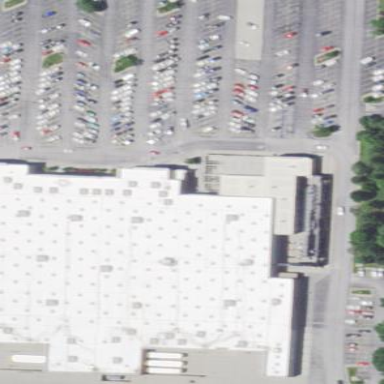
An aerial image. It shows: Retail building housing supermarket.